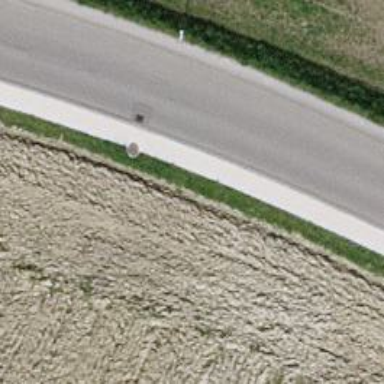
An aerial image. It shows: Sidewalk along the footway.